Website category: university
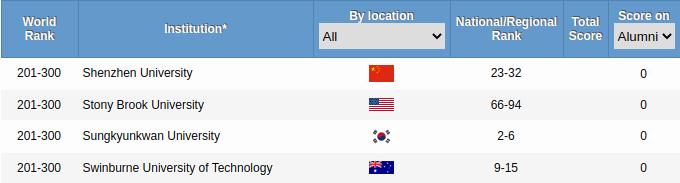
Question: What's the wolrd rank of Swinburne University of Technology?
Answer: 201-300

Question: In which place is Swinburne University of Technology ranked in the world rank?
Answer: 201-300

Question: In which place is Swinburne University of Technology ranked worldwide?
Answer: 201-300

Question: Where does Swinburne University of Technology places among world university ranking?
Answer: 201-300

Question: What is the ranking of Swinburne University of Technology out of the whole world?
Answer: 201-300

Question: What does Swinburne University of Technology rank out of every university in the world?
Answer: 201-300

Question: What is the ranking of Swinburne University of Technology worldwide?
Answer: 201-300

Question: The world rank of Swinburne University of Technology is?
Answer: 201-300

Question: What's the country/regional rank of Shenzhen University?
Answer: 23-32

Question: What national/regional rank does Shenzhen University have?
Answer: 23-32

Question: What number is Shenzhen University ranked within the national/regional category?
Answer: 23-32

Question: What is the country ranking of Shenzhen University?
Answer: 23-32

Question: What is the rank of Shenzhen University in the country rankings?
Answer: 23-32

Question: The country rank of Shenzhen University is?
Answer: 23-32

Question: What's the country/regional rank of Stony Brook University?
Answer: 66-94

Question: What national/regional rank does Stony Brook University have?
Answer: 66-94

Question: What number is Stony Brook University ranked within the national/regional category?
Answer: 66-94

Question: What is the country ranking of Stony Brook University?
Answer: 66-94

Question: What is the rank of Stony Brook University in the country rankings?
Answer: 66-94

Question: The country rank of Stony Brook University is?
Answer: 66-94

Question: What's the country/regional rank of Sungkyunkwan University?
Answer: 2-6

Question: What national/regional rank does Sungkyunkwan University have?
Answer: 2-6

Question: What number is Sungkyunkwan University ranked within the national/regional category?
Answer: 2-6

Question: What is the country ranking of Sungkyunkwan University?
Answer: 2-6

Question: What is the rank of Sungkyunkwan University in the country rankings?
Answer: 2-6

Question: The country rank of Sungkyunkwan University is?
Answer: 2-6

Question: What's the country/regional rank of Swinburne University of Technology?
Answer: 9-15

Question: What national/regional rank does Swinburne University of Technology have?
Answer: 9-15

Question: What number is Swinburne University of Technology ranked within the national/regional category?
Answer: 9-15

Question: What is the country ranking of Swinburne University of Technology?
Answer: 9-15

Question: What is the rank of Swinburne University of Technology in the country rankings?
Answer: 9-15

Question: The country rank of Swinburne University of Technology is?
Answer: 9-15

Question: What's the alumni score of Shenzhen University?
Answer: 0

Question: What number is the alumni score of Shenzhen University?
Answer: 0

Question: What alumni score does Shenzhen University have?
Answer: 0

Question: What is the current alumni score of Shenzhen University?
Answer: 0

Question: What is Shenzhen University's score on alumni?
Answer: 0

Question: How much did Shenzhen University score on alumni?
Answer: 0

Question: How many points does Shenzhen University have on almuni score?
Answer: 0

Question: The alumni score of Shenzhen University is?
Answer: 0